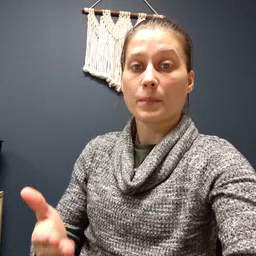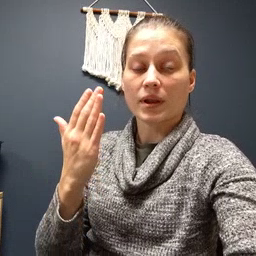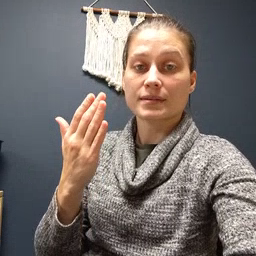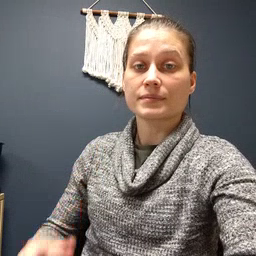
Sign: morning